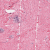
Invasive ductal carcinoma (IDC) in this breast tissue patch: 0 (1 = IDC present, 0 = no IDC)